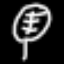
Label: leaf